Question: I have a WCF based webservice and inside the method I am executing a stored procedure and filling dataset then at the end returning the dataset back..like one column and multiple rows. But my requirement is different now as I am calling this webservice through some other product which expects the output based on XML like this. (its a sample XML format) but i want something in the same manner. so how do i generate the xml and return it..I would appreciate if someone can make corrections in the given code as I am not XML guy this is the first time I am going to deal with XML. I would like something
'''
<xml>
<Approvers>
<Approver>
<Approvername>John</Approvername>
</Approver>
</Approvers>
</xml>
'''
Sample XML format which i want to follow.

'''
public DataSet getRequisitionApprovers(string pEmail, string pLocationType)
{
//Read Datasource properties from Web.config file to access Oracle EBS Database
string SDataSource = System.Configuration.ConfigurationManager.AppSettings["SQLDataSource"].ToString();
string SUserID = System.Configuration.ConfigurationManager.AppSettings["SQLUserID"].ToString();
string SPassword = System.Configuration.ConfigurationManager.AppSettings["SQLPassword"].ToString();
//Build connection string based on retrieved parameters from web.config file
string connectionString = "Data Source=" + SDataSource + ";Persist Security Info=True;" + "User ID=" + SUserID + ";Password=" + SPassword;
using (SqlConnection connection = new SqlConnection())
{
connection.ConnectionString = connectionString;
connection.Open();
SqlCommand command = connection.CreateCommand();
command.CommandType = System.Data.CommandType.StoredProcedure;
// Name of procedure or function to be execu
command.CommandText = "Get_RequisitionApprovers";
command.Parameters.Add(new SqlParameter("theEmail", SqlDbType.VarChar)).Value = pEmail;
command.Parameters.Add(new SqlParameter("LocationType", SqlDbType.VarChar)).Value = pLocationType;
//Create New DataSET & DataTable
DataSet dsApprovers = new DataSet();
DataTable dtApprovers = new DataTable();
//Create DataTable Columns and define the data type
dtApprovers.Columns.Add("Approver1", typeof(string));
//Add DataTable to DataSource
dsApprovers.Tables.Add(dtApprovers);
SqlDataReader reader = command.ExecuteReader();
while (reader.Read())
{
//Create new Data Row
DataRow theRow = dsApprovers.Tables[0].NewRow();
theRow[0] = reader[0].ToString() ; //Add -> Approver
dsApprovers.Tables[0].Rows.Add(theRow);
}
return dsApprovers;
}
}
'''
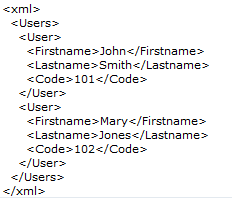
Answer: As you can see in the video, you're pretty close to figuring this out.
Make sure you set the 'DataTable.TableName' because if you don't, it won't serialize.
All that remains is <URL> and defining a 'WebMethod' returning an XML string from your 'DataTable'.
After setting up your WebService, defining a WebMethod and returning the XML goes like this:
'''
//StringWriter requires System.IO
using System.IO;
//This are hypothetical Class and WebMethod names, of course
public class RequisitionApprovers : System.Web.Services.WebService
{
[WebMethod]
public string ReturnRequisitionApproversAsXMLString(DataSet ds)
{
StringWriter writer = new StringWriter();
ds.WriteXml(writer, XmlWriteMode.IgnoreSchema);
string xmlResult = writer.ToString();
return xmlResult;
}
}
'''
All that's left now is to remove the "
" and the whitespaces from the xml string where needed and you end up with a clean xml string to have your 'WebMethod' return.